Field crop: tomato
Growth stage: 1
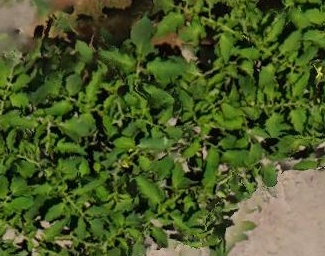
Species: tomato